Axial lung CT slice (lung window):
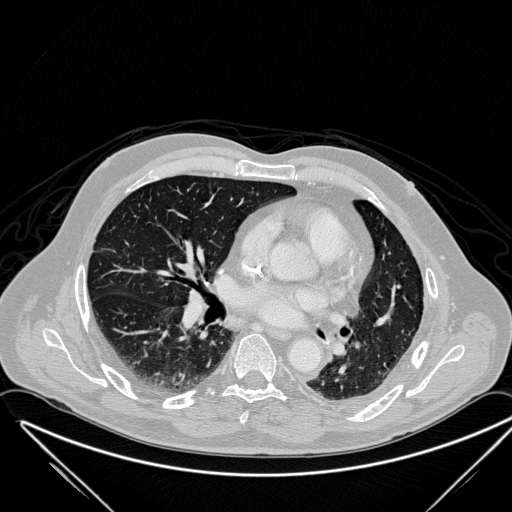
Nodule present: no